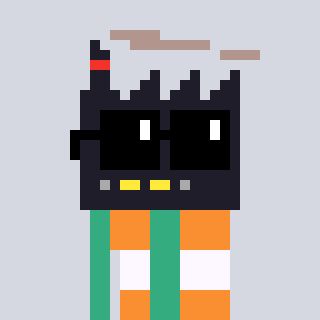
a pixel art character with square black sunglasses, a factory-shaped head and a teal-colored body on a cool background